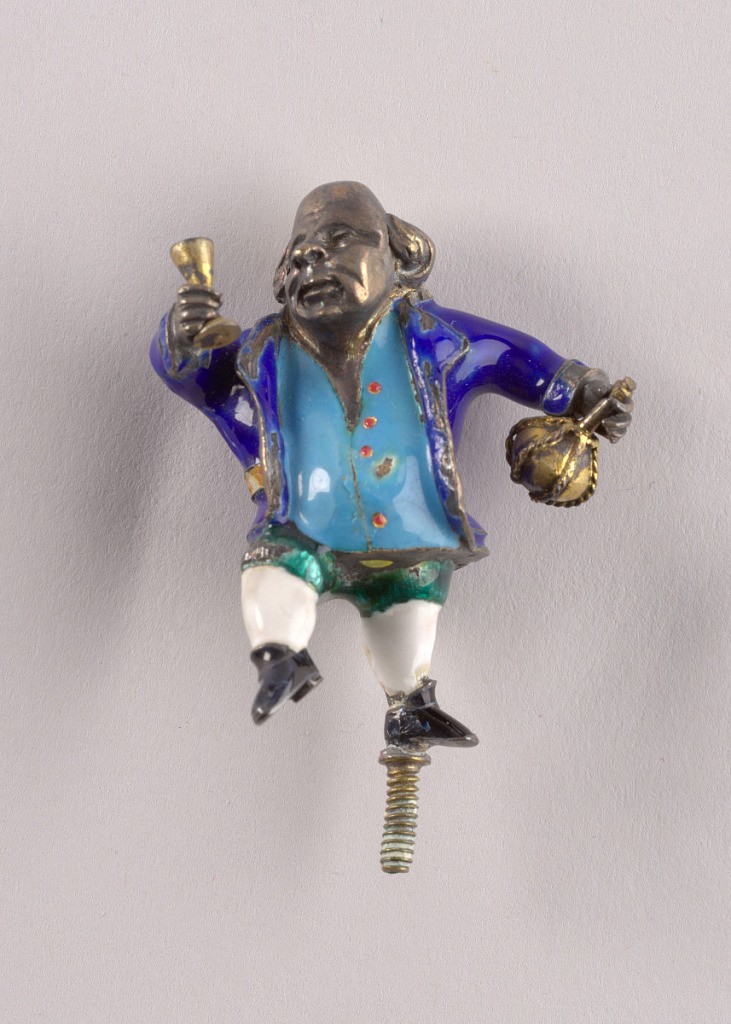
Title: Figure
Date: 1850–1900
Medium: metal, enamel gilt, brass, lead
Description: Enameled and gilt metal figurine of bald-pated man holding brass decanter and wine glass. Enameled costume: royal blue jacket with tan belt, blue waistcoat with red buttons, green breeches, white stockings, black shoes. Threaded pin for support on base of left foot.